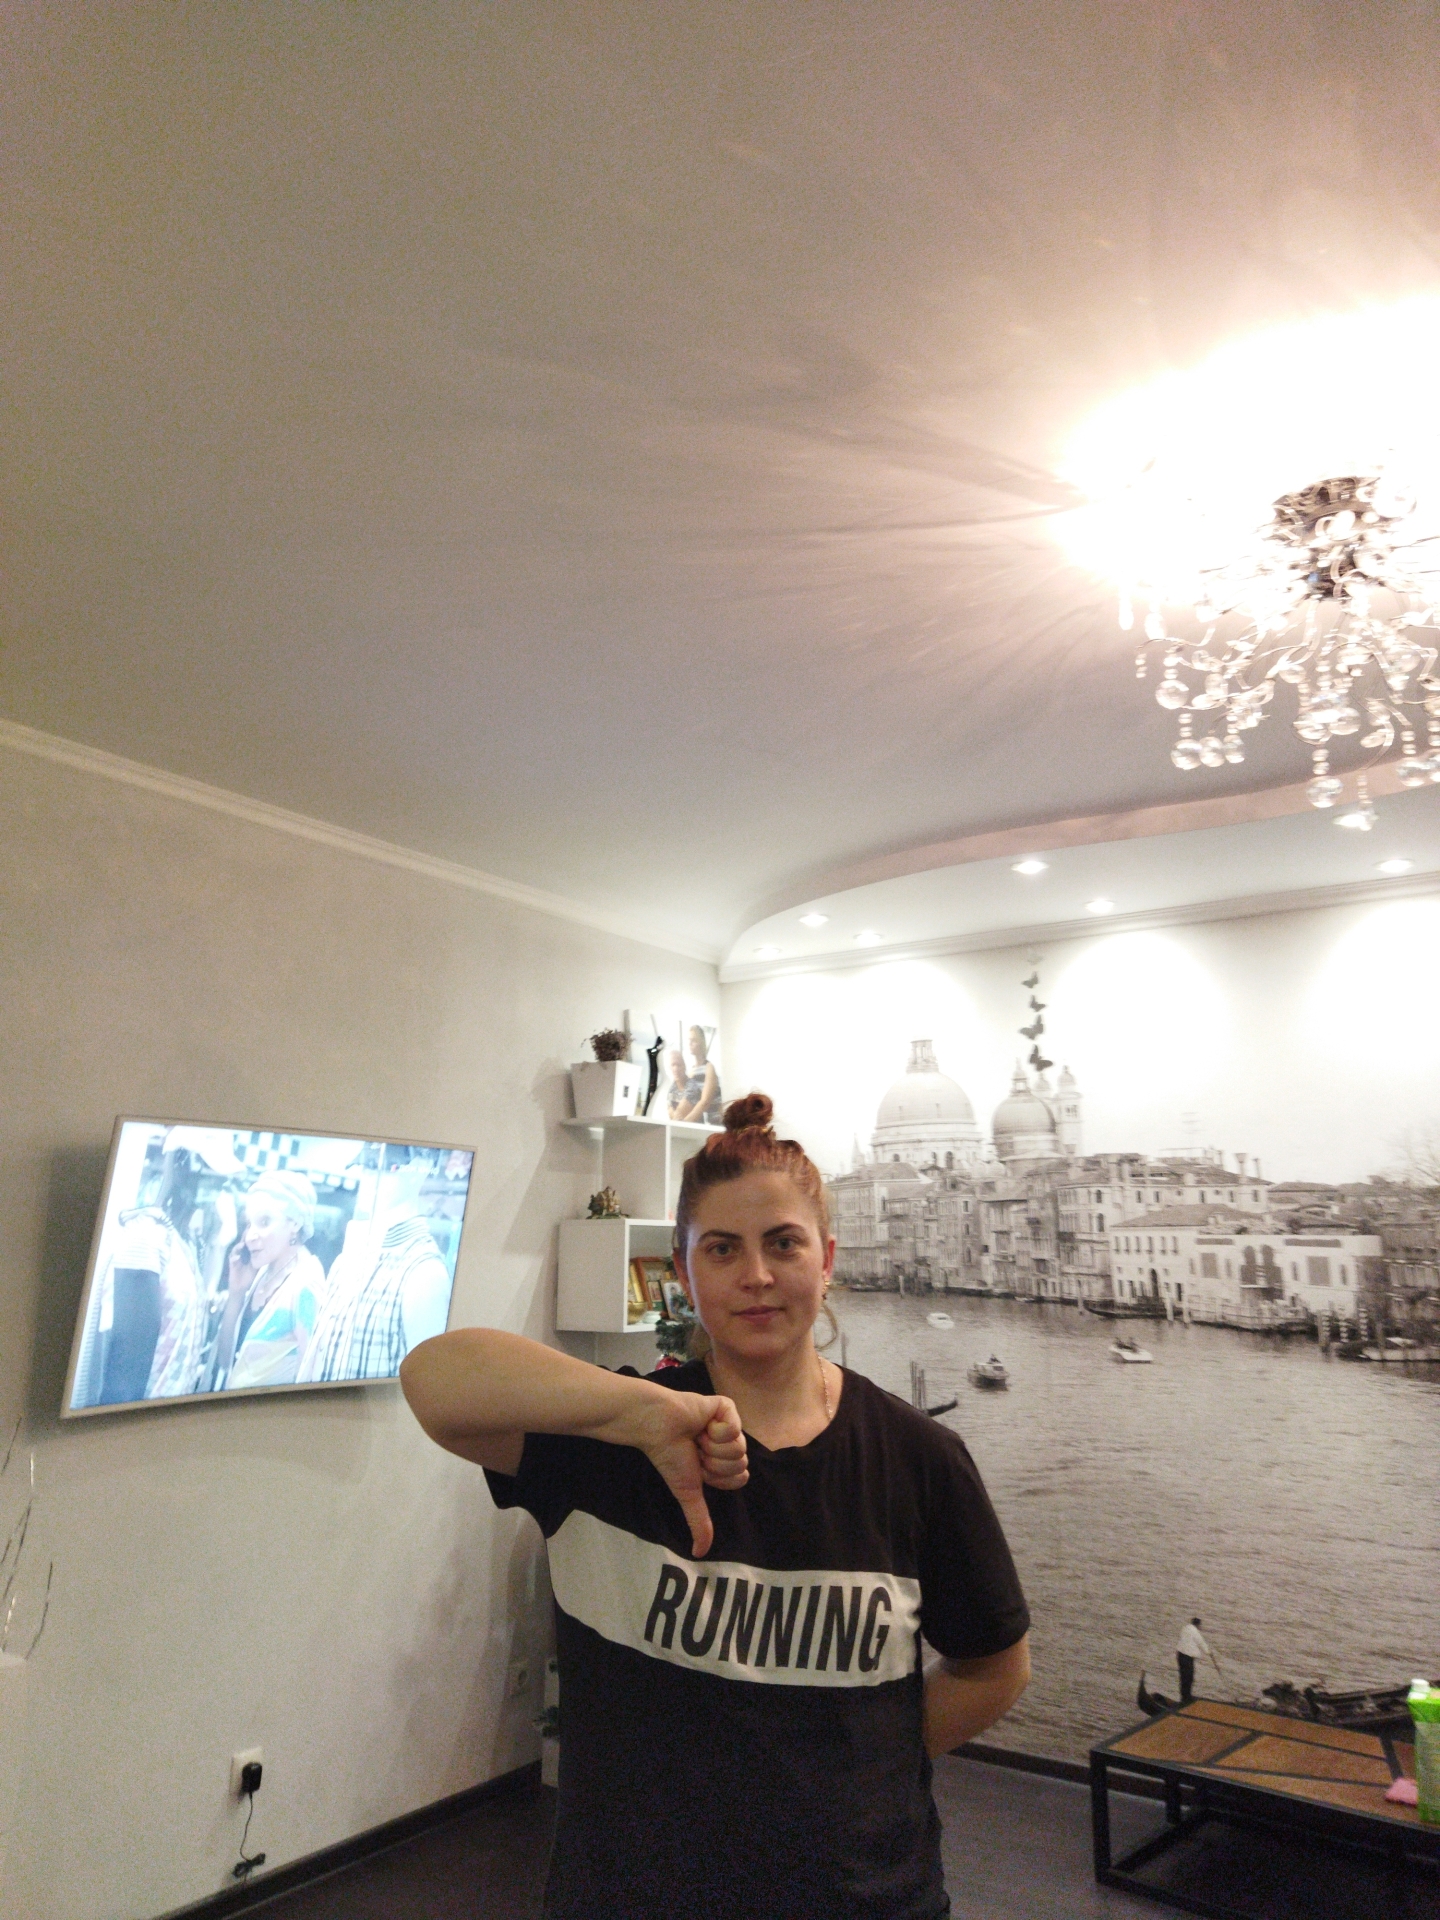
Label: noise